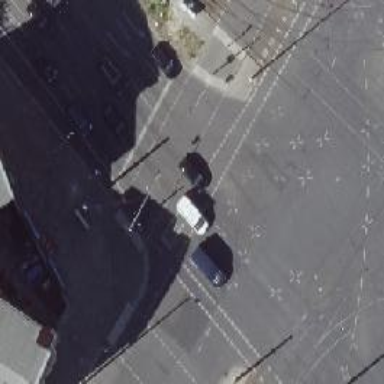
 classified as secondary road. It is dual carriageway."